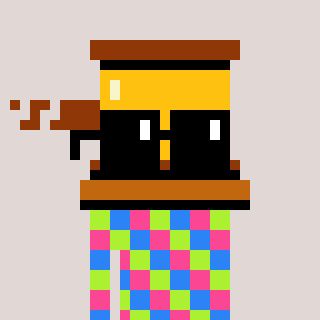
a pixel art character with square black sunglasses, a gavel-shaped head and a orange-colored body on a warm background